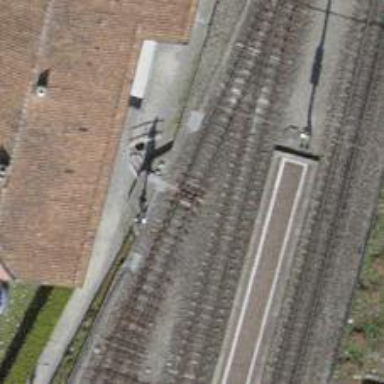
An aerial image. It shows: Railway switch.